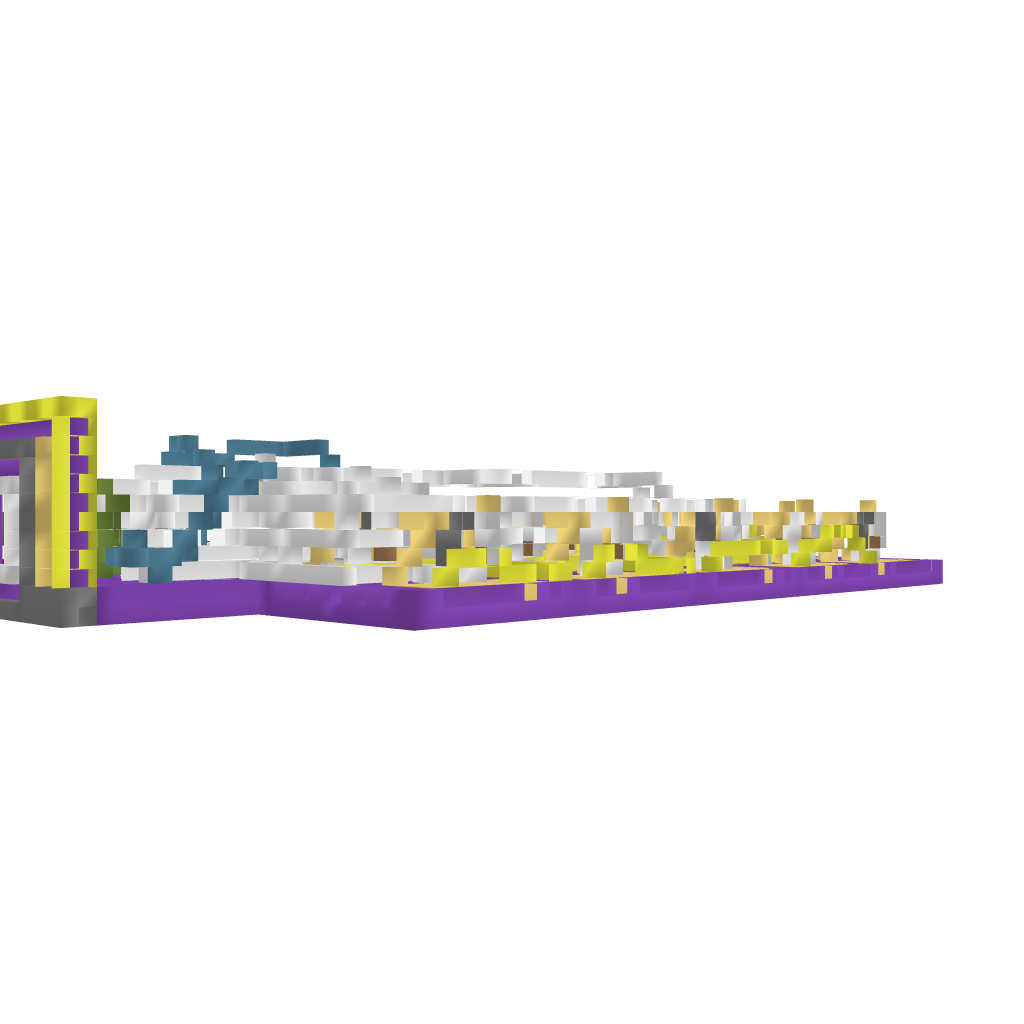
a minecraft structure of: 4x4 Screen bad low quality